Question: I'm doing a POC on getting <URL> machine.
Helicopter view:
Plugin in SonarQube that I'm trying is: <URL>
The end result I want on my SonarQube instance is, to look like this: <URL>.
Few links that I'm trying: <URL>
I'm able to get the above metrics except the all projects info (that I'm getting for some widgets for ex: for Unit/IT tests/coverage, Lines of Code, Filter motion chart, Components chart, Technical Debt, Complexity, Tangle index, Duplications, etc etc) is NOT showing up for other widgets (for ex: SCM Top 10 authors, SCM commits per month for a given period, SCM Top 10 author's activity etc).
Please NOTE: For the above widgets which are not showing valid data for all the component projects which are part of the VIEW/sub-view, I can see the widgets in the project itself HAVE valid populated data. It's only not showing in the VIEW dashboard where it should show the combined data (for SCM* widgets).
I'm getting the following image for SCM* widgets in the VIEW that right now contains only 2 projects (one application and one is a service project).

As I mentioned above, I'm successfully able to see valid info related to these SCM* widgets when I go to the application and service project's individual project dashboard page in SonarQube.
Not sure why VIEWS Portfolio plugin is not able to combine SCM* widgets info to show combined info when the widgets are enabled/included in the VIEW's dashboard (which uses the project's dashboard settings/widgets as well as per SonarQube Views plugin <URL>.
Has anybody successfully used SCM widgets that are available in SonarQube in a VIEW (created by using plugin)? Thanks.
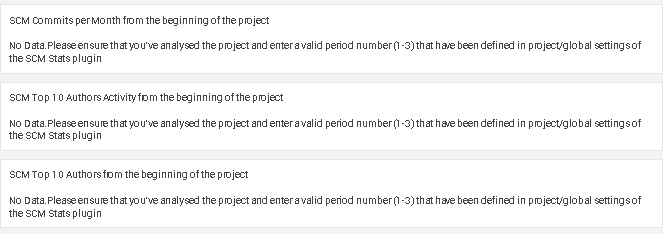
Answer: SCM Stats plugin (and there are other core plugins) which are not provided nor supported by SonarSource. That's why we see the metrics at project level but not at Views level. For Build Stability widget, aggregation of its metrics are not available at Views level.
Views is there to aggregate code centric metrics, not the extra metrics provided by plugins working around the code (CI, JIRA, ...)
The only thing I would like to find is, why Views plugin is using the same settings that a project dashboard is using. Views plugin either should support all the widgets (for showing combined metrics for code centric or external to code like CI, JIRA etc or any widgets --OR the VIEW created using Views Portfolio plugin MUST have their own dashboard (instead of using/inherting/depending upon what dashboard/widgets we are setting for a Project).